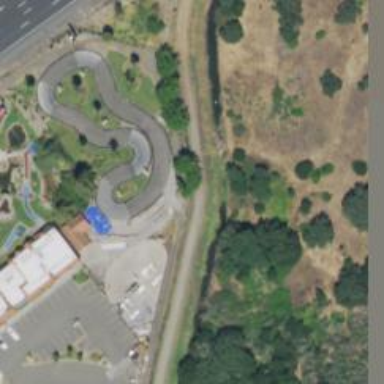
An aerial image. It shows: Karting raceway.